Field crop: tomato
Growth stage: 1
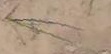
Species: cyperus